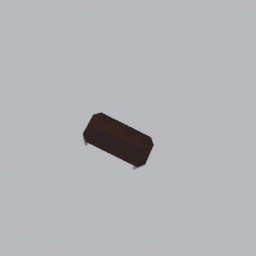
Label: furniture